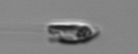
Label: Chrysochromulina_lanceolata